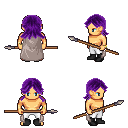
a pixel art fantasy rpg character, male body template, human, tanned skin, gray cape, white pants, purple loose hair, bracelets, black shoes, spear, four views (front, back, left, right), 2x2 character sprite sheet, small pixel art, hard edges, no anti-aliasing